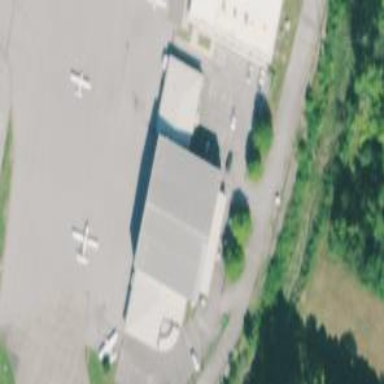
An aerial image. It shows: Building that is hangar at the airport.